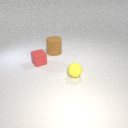
small red rubber cube to the left of small yellow rubber sphere